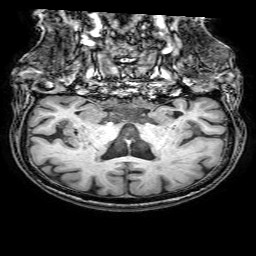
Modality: T1w
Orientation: sagittal
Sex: female
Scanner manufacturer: philips
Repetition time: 0.008234 s
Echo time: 0.00379 s